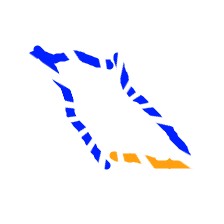
Shape: parallelogram